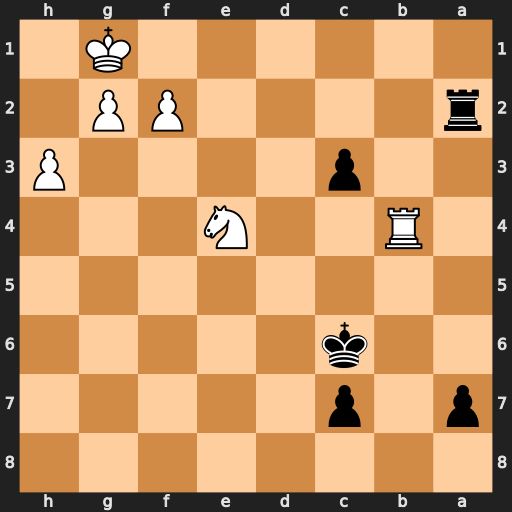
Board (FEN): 8/p1p5/2k5/8/1R2N3/2p4P/r4PP1/6K1
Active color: b
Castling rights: -
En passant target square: -
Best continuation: c2 Rc4+ Kd5 Nd2 Ra1+